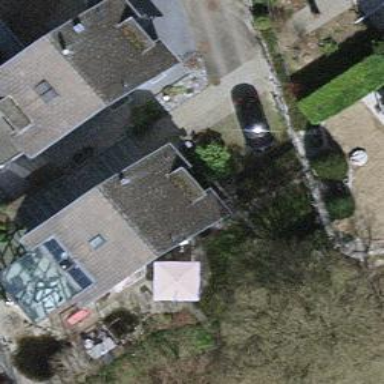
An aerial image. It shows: Building with tiled roof.